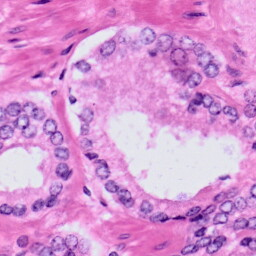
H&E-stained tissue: Prostate